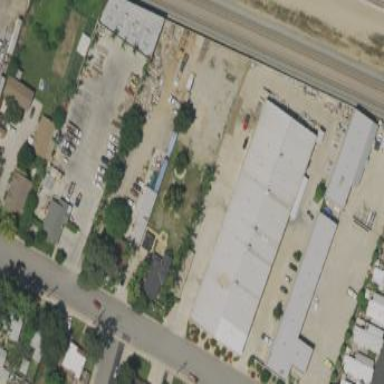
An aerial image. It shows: Warehouse.